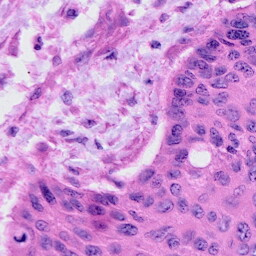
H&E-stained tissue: Cervix